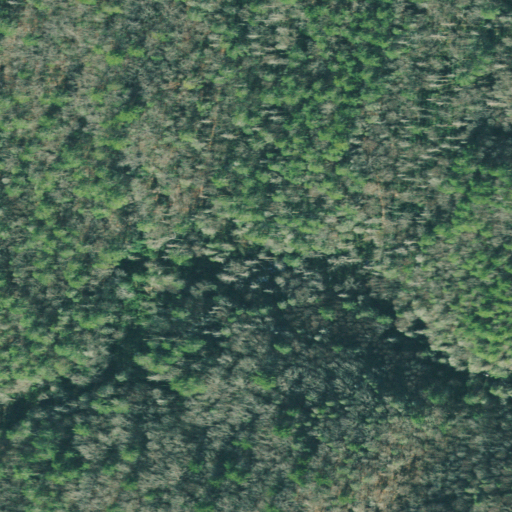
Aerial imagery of valley in Georgia named Peter Cove containing mixed forest, evergreen forest, and deciduous forest